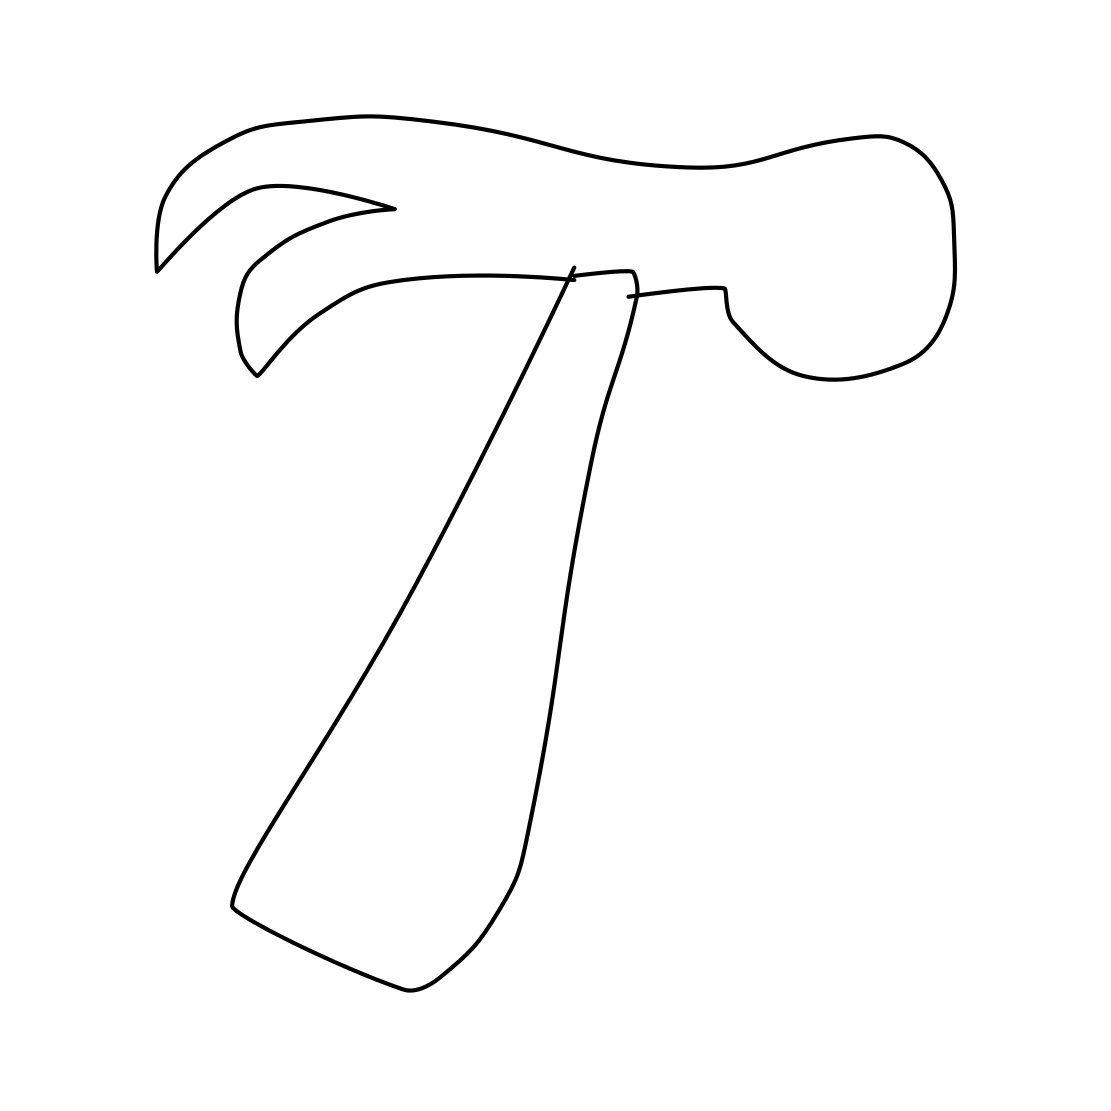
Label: hammer